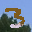
Label: 3